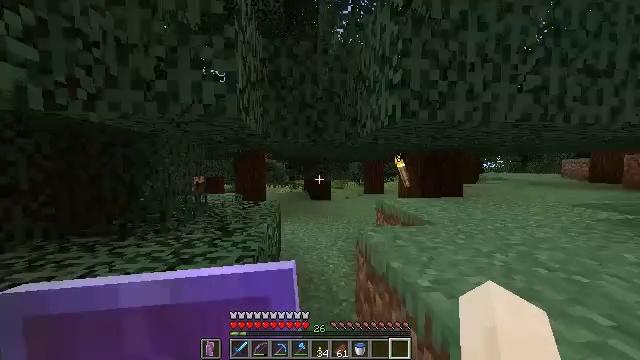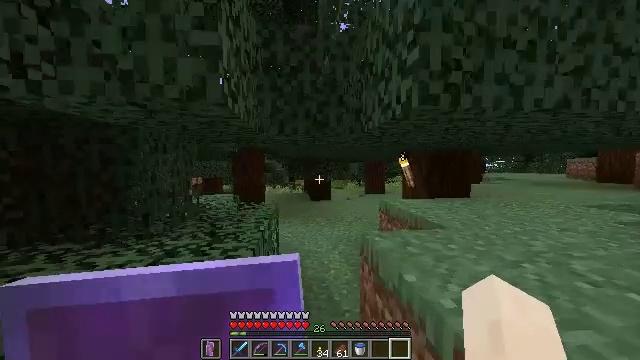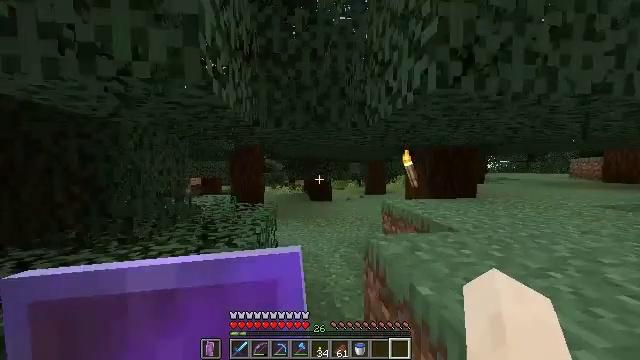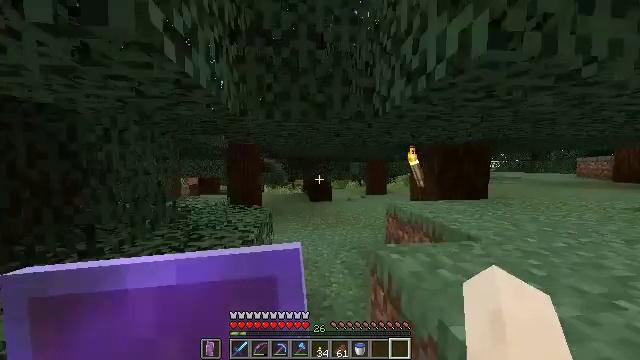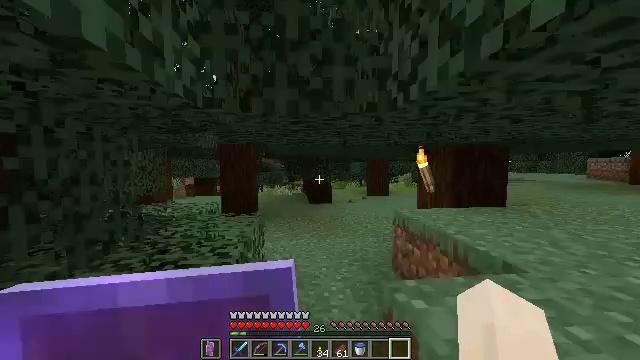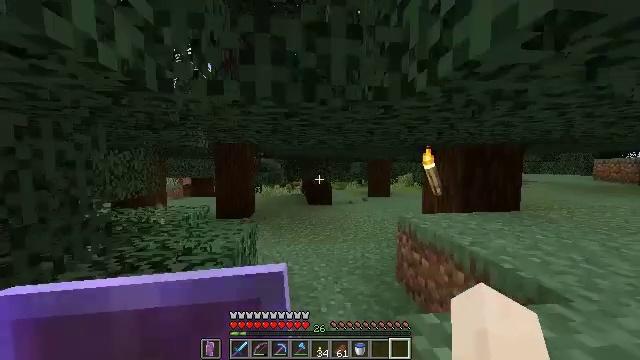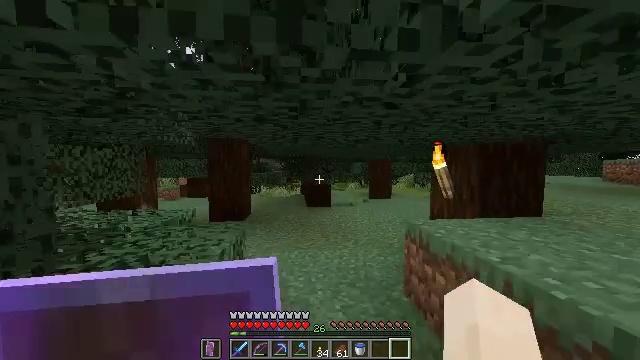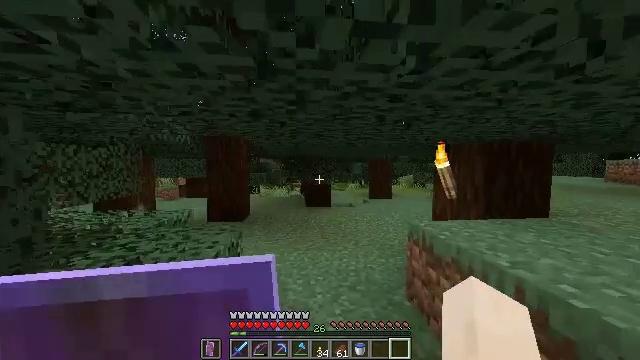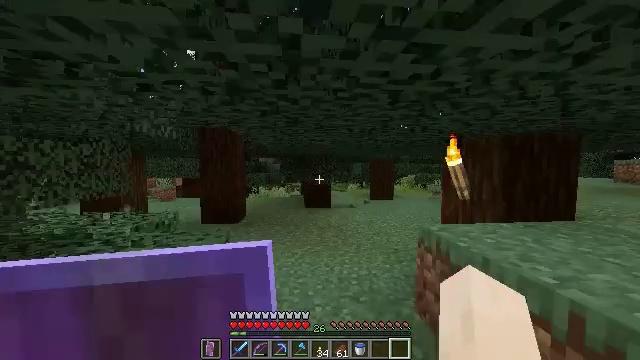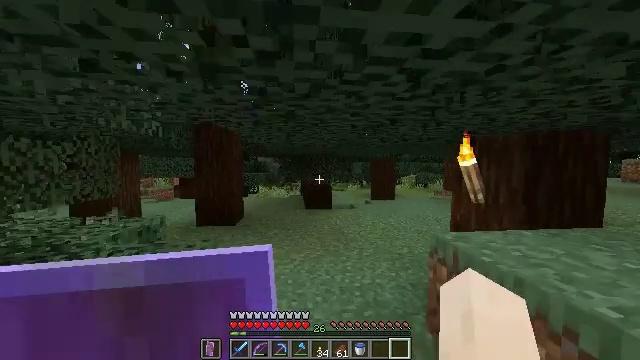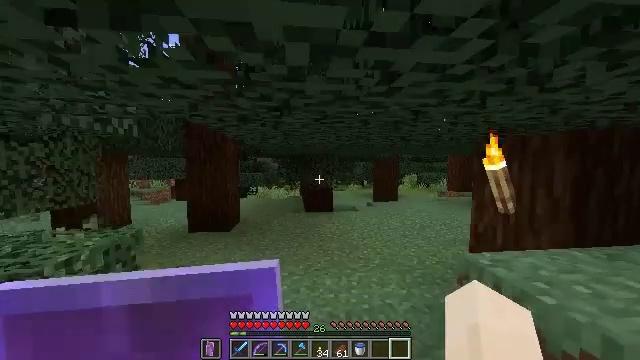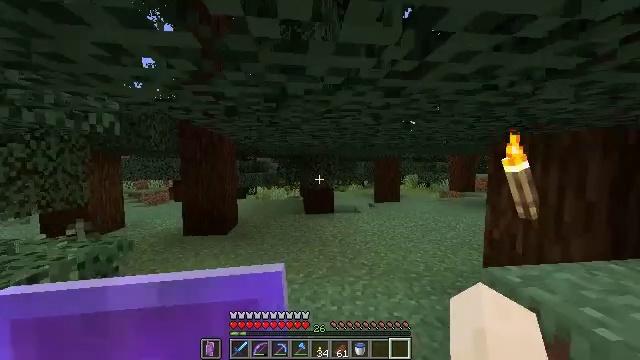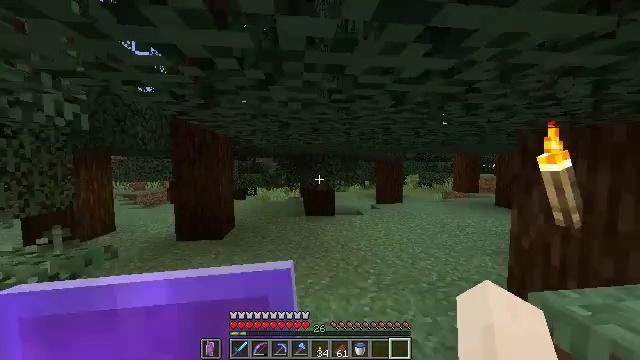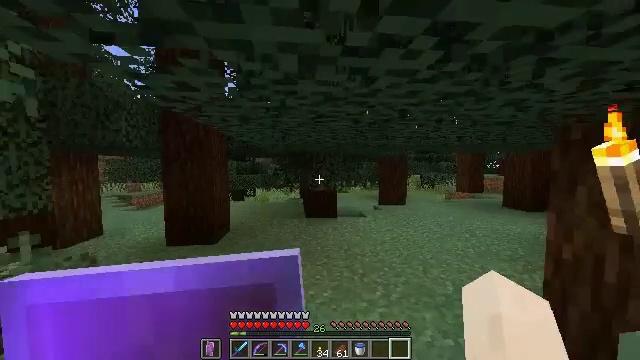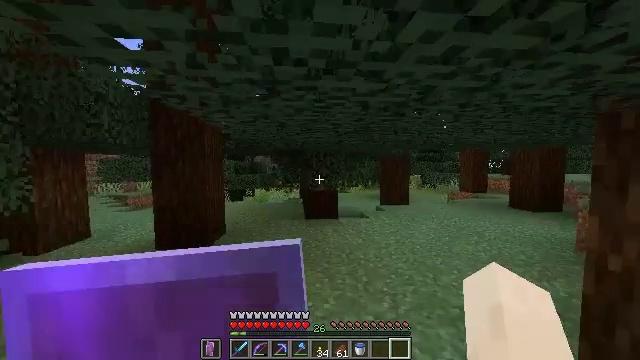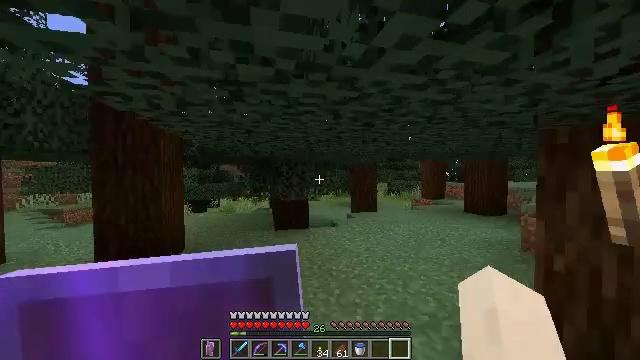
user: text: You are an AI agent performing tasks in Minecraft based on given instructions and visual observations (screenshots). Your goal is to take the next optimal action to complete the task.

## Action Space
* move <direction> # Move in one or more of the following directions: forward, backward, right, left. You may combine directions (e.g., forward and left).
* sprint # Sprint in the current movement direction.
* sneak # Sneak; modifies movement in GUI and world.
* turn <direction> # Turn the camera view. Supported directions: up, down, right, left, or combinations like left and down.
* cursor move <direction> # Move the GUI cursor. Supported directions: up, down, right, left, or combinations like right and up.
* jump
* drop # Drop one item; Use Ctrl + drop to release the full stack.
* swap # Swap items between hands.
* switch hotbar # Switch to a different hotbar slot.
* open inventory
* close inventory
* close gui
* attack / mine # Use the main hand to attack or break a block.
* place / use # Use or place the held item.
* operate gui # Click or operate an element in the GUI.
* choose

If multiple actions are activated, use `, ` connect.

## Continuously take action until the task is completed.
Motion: motion action
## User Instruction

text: Harvest grass block to clear the area.
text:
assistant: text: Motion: move forward
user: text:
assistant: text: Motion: move forward
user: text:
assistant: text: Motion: move forward
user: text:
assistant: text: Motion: move forward
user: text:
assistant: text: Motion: move forward
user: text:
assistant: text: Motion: move forward, sprint
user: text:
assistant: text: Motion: move forward, sprint
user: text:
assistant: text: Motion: move forward
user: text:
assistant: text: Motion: move forward
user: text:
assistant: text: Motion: move forward
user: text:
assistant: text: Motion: move forward
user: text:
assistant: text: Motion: move forward
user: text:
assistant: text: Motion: move forward
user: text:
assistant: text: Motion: move forward
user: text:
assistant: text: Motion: move forward, turn right and up
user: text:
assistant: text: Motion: move forward, turn right and up
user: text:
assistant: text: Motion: move forward, turn right
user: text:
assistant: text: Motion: move forward
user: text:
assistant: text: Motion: move forward
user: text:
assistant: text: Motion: move forward
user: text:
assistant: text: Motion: move forward
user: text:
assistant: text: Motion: move forward
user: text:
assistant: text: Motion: move forward
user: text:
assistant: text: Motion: move forward
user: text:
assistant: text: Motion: move forward
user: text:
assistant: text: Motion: move forward, sprint, turn right and up
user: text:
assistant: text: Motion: move forward, sprint
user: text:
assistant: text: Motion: move forward
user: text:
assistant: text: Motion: move forward
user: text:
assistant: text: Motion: move forward